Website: macys
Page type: customer-info-address
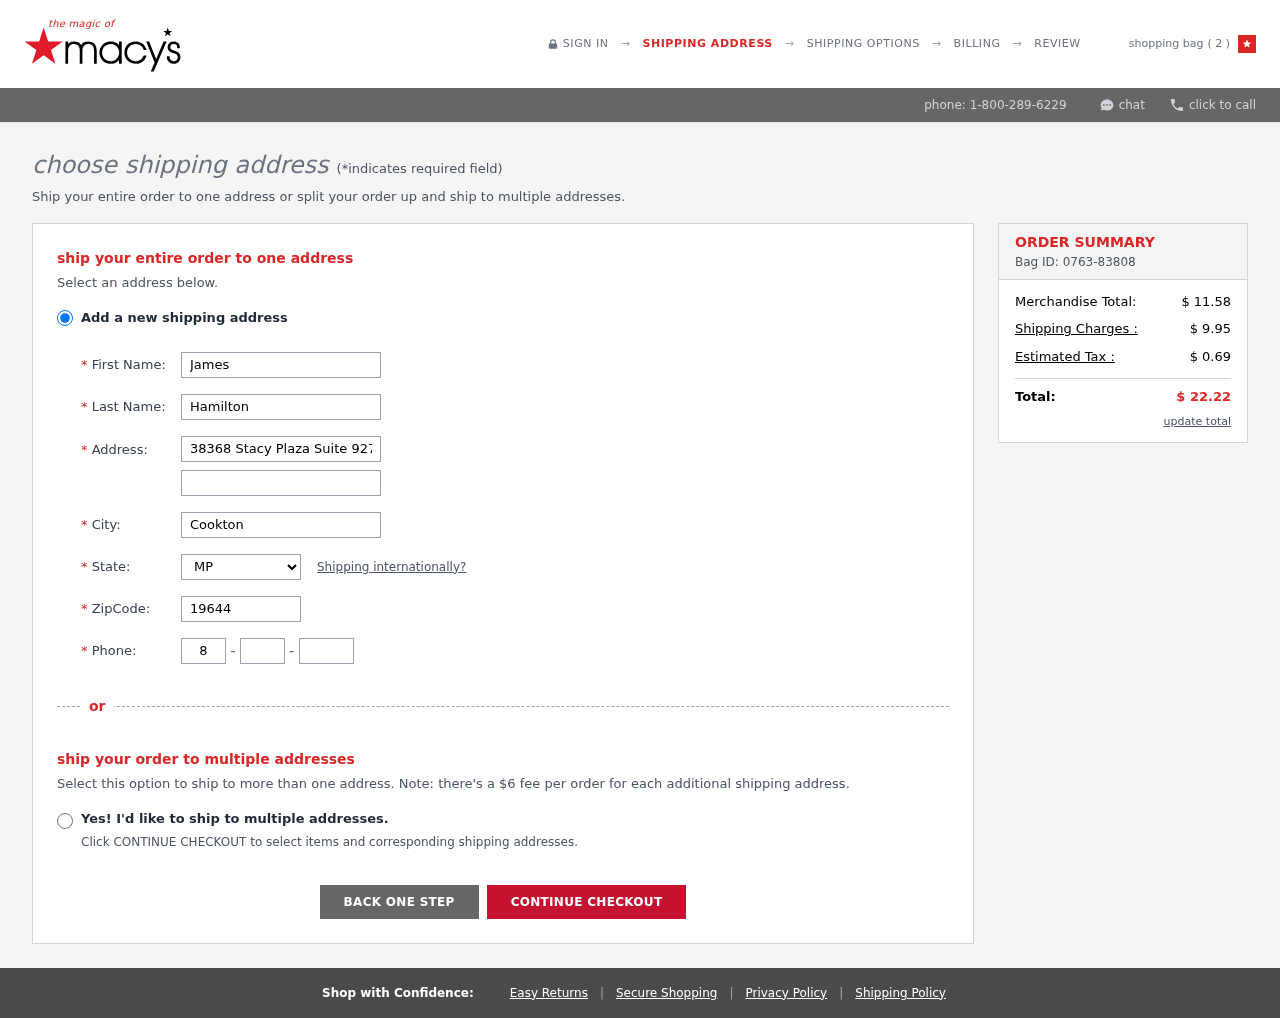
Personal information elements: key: PII_CITY
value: Cookton
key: PII_FIRSTNAME
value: James
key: PII_LASTNAME
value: Hamilton
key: PII_PHONE_AREA
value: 884
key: PII_PHONE_PREFIX
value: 201
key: PII_PHONE_SUFFIX
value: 9164
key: PII_POSTCODE
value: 19644
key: PII_STATE_ABBR
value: MP
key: PII_STREET
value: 38368 Stacy Plaza Suite 927
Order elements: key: ORDER_NUM_ITEMS
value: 2
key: ORDER_ID
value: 0763-83808
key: ORDER_SUBTOTAL
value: $ 11.58
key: ORDER_SHIPPING_COST
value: $ 9.95
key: ORDER_TAX
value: $ 0.69
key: ORDER_TOTAL
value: $ 22.22